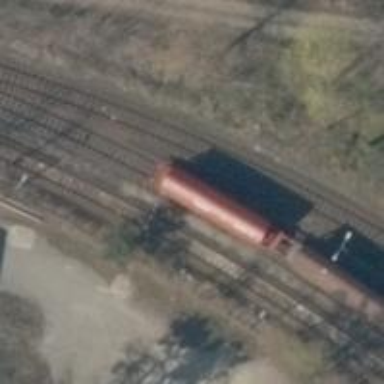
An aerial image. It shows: Rail spur service.